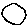
Label: circle